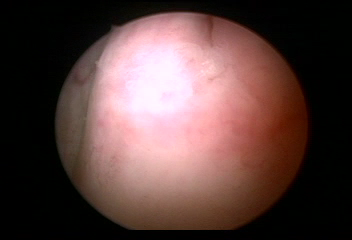
Modality: WLC
Class: Anatomical landmarks
Subclass: UreteralOrifice
Bladder cancer association: No
Annotated structures: Left ureteral orifice